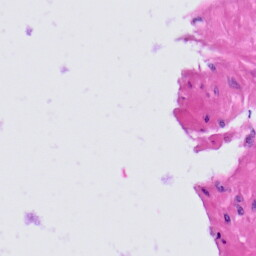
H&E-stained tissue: Prostate